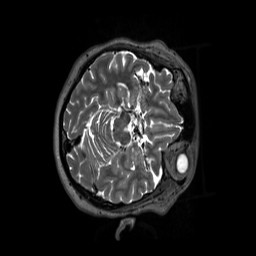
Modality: T2w
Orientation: axial
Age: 47
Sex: female
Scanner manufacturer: siemens
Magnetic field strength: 3 T
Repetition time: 3.2 s
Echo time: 0.412 s